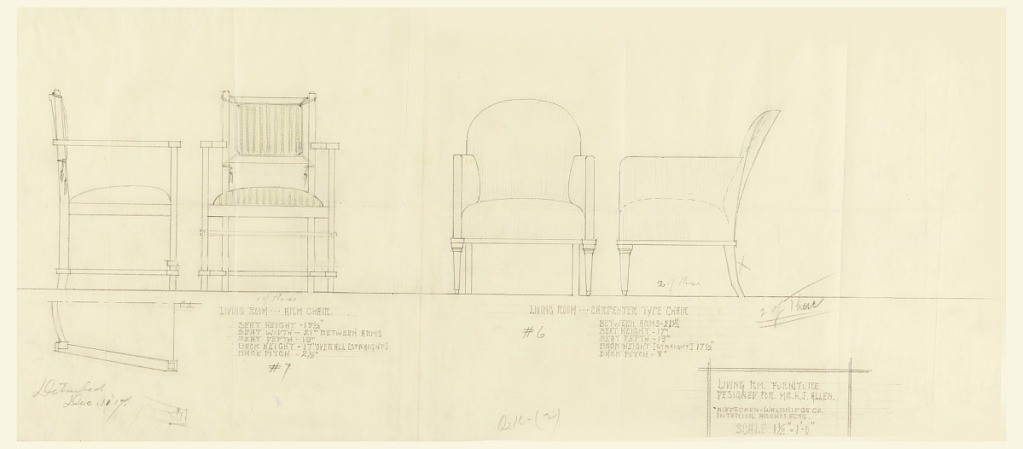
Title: Living Room Arm Chair and Carpenter-Type Chair, Henry J. Allen Residence, Wichita, Kansas
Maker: Frank Lloyd Wright, American, 1867–1959
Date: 1917
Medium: Graphite on tracing paper
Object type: Drawing
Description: Page with two armchairs. Left, wood frame chair with striped fabric upholstery on seat and back in striped fabric. Right, chair covered in upholstery with wood legs.